Field crop: maize
Growth stage: 2
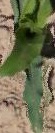
Species: maize